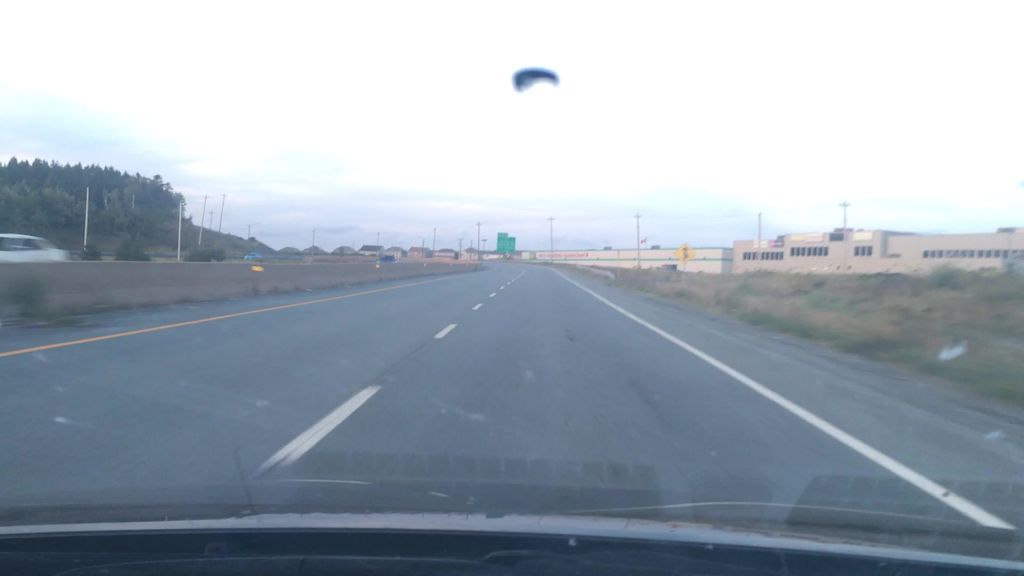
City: halifax